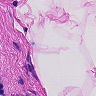
Metastatic tissue present: no